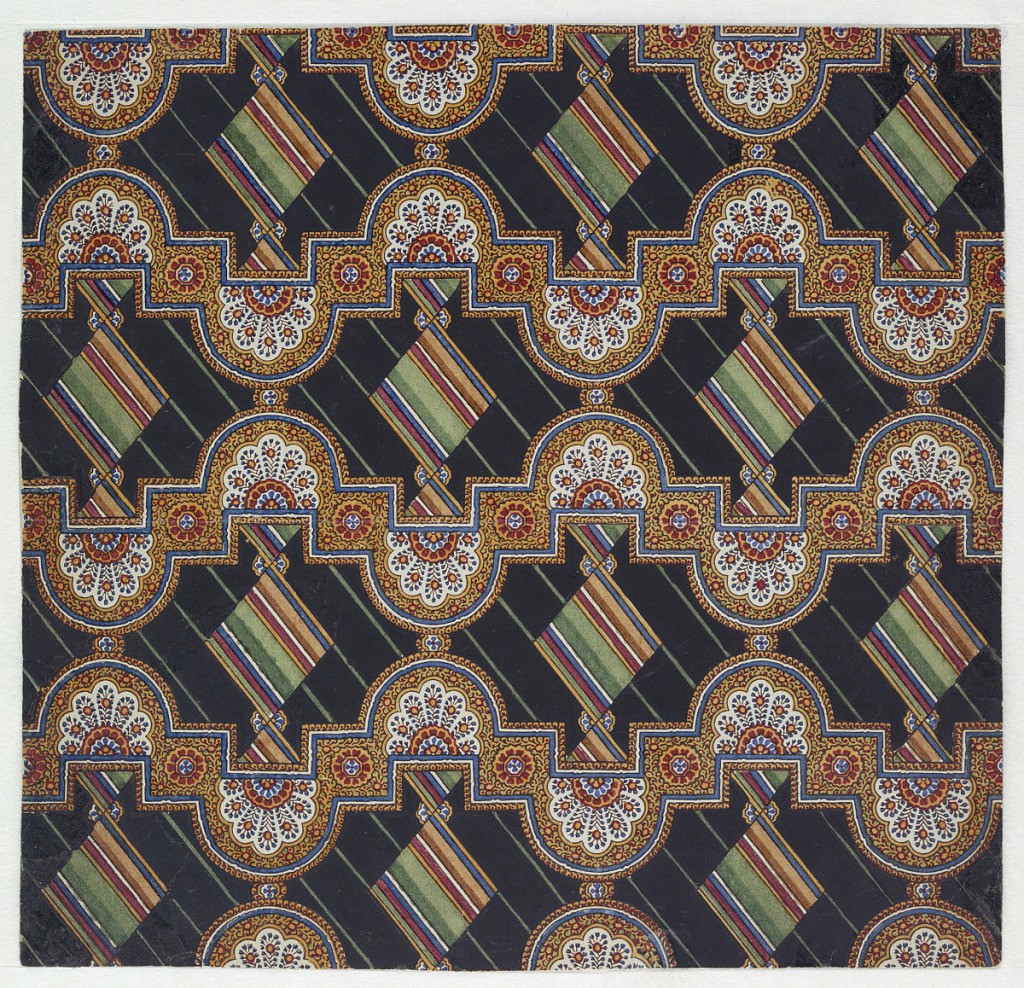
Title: Kashmir Design
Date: ca. 1875
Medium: Woodcut on paper
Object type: Print
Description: Allover design of bands composed of semicircles and squares filled in with blue, red, white, and yellow floral patterns. Staggered rhomboids colored with stripes on black ground with diagonal stripes.